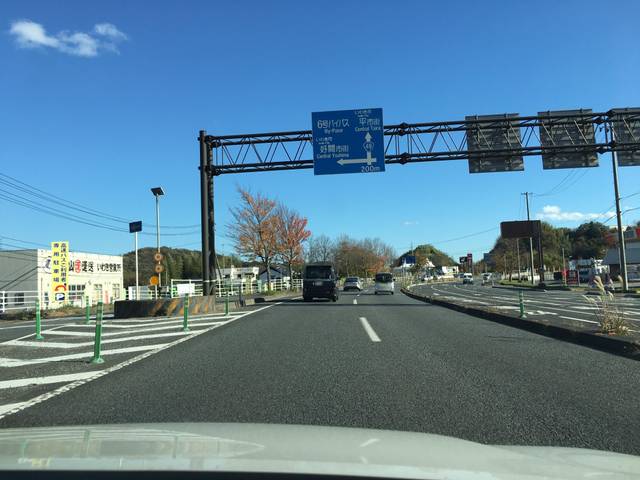
Region: Japan
Coordinates: 37.071, 140.841